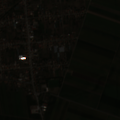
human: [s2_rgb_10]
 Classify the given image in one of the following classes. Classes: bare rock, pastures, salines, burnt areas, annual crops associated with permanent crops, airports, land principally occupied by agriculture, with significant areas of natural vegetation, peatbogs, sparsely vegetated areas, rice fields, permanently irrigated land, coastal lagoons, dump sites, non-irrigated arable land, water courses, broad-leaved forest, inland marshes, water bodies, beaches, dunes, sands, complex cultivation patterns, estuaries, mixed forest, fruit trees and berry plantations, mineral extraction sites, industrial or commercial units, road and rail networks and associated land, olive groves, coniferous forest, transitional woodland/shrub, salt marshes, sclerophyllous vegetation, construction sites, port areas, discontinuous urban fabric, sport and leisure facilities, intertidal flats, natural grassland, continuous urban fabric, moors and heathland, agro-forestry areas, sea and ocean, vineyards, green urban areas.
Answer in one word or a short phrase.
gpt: discontinuous urban fabric, non-irrigated arable land